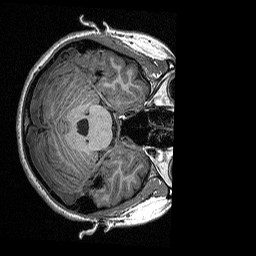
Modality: T1map
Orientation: axial